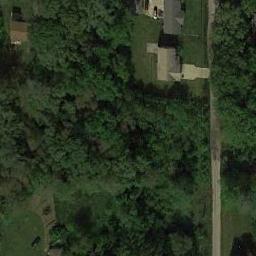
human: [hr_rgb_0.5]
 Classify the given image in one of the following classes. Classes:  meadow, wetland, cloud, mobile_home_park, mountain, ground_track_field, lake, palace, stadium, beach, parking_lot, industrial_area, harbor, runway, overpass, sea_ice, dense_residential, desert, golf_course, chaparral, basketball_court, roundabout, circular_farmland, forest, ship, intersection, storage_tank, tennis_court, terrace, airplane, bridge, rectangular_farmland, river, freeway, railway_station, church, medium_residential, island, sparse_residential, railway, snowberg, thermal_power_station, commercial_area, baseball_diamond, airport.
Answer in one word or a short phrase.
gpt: forest